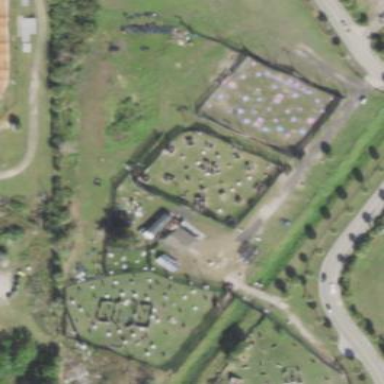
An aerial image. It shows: Paintball field for shooting sports and leisure activities.